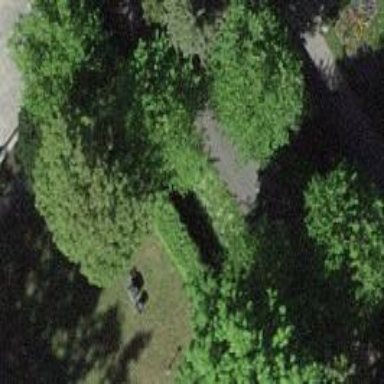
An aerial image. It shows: Shrub in its natural environment.